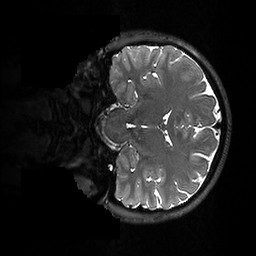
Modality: T2w
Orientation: coronal
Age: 27
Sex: male
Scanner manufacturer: ge
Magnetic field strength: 3 T
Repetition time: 3.202 s
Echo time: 0.0669 s